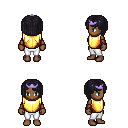
a pixel art fantasy rpg character, female body template, human, dark skin, gold chest armor, white pants, raven pageboy hairstyle, purple tiara, cloth bracers, four views (front, back, left, right), 2x2 character sprite sheet, small pixel art, hard edges, no anti-aliasing